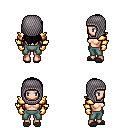
a pixel art fantasy rpg character, female body template, human, light skin, gold arm armor, teal pants, black unkempt hairstyle, chain hood, gold gloves, gray slippers, four views (front, back, left, right), 2x2 character sprite sheet, small pixel art, hard edges, no anti-aliasing